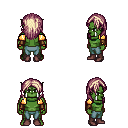
a pixel art fantasy rpg character, male body template, orc, green skin, gold arm armor, teal pants, white blonde long hairstyle, cloth bracers, maroon shoes, four views (front, back, left, right), 2x2 character sprite sheet, small pixel art, hard edges, no anti-aliasing